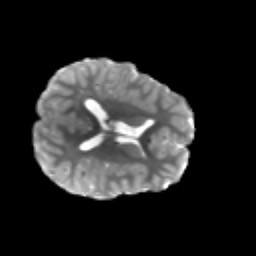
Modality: T2w
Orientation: axial
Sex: male
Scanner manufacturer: siemens
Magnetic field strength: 3 T
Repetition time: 5 s
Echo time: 0.071 s